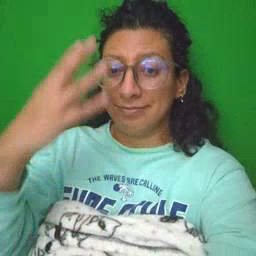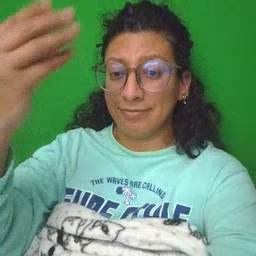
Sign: outside